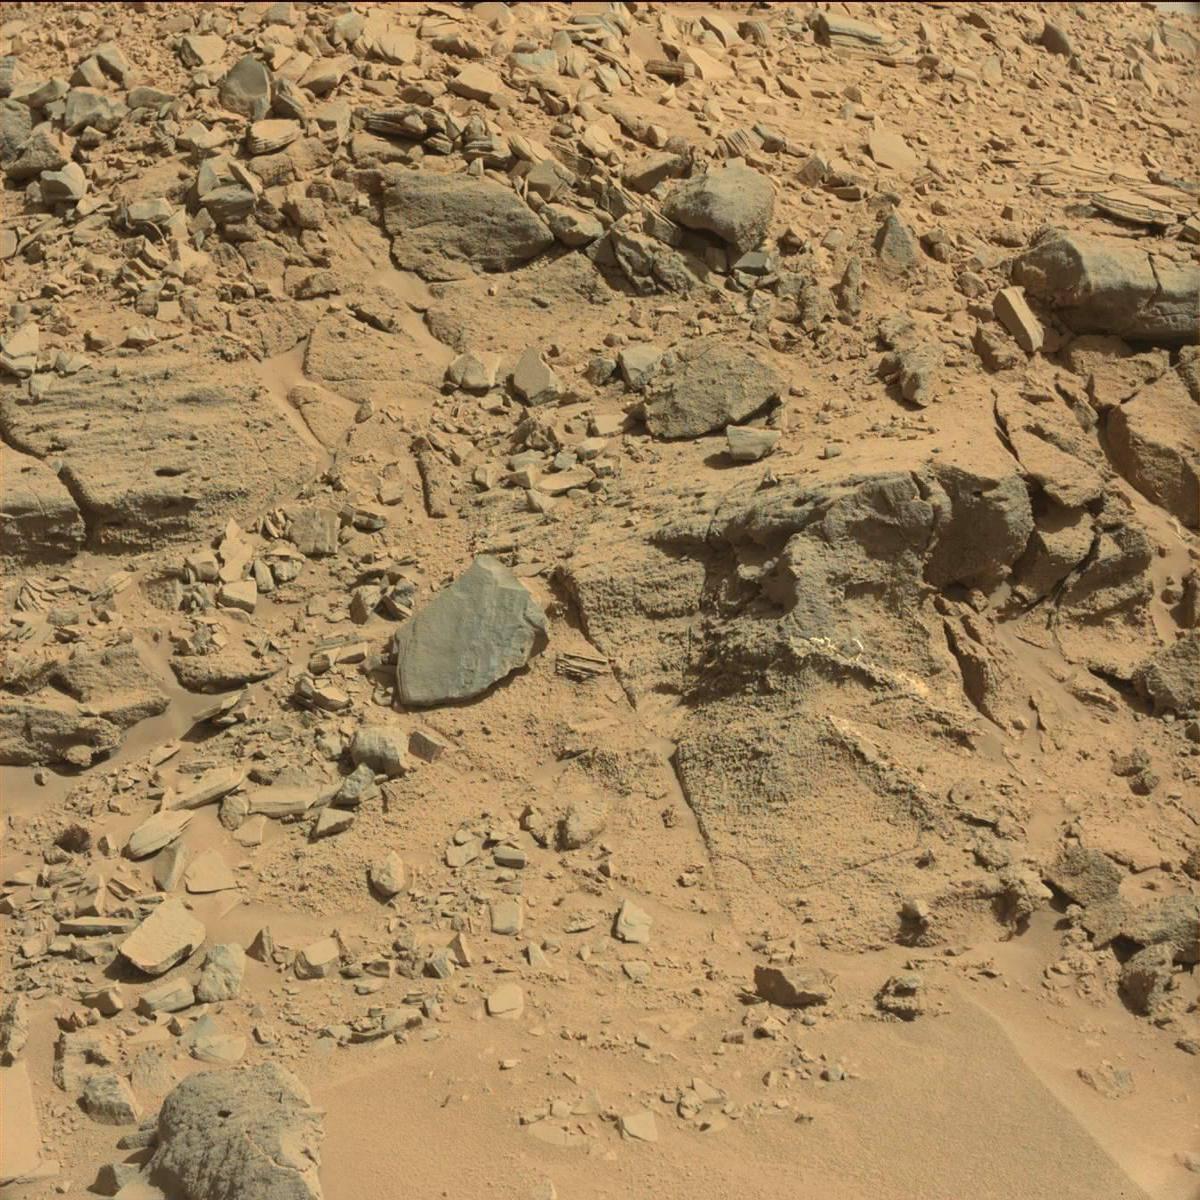
Terrain classes present: Bedrock, Rock, Sand / Soil